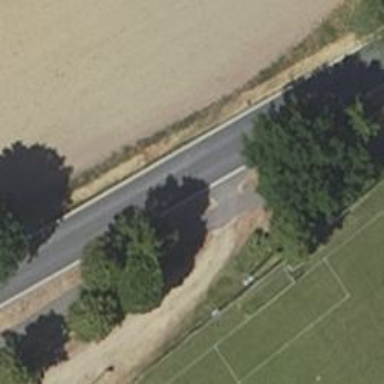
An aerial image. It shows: Secondary road with asphalt surface.